Question: I have an object of objects, and I'm not sure how to access the values. Here's a picture from the VS debugger:

the object in question is bounds. I'd like to get the value 7, 14, 157 and 174 like so:
'''
bounds[0] //Should equal 7
bounds[3] //Should equal 174
'''
Obviously this won't work because it's not an array but an object of objects. Could you explain the correct way to access the numeric values nested inside the bounds object?
Thank you!
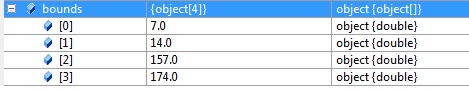
Answer: You need to cast 'bounds' from 'object' to 'object[]', get the value from the array, then cast it to 'double'.
'''
object[] array = (object[])bounds;
object value = array[0];
double number = (double)value;
'''
or one line
'''
double value = (double)((object[])bounds)[0];
'''
If you put your numbers in an array of double in the first place, then you can avoid all the casting.
'''
double[] bounds = new double[x];
... populate array
double value = bounds[0];
'''
Also, "bracket notation" is know as <URL>.